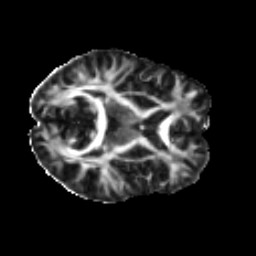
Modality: FA
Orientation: axial
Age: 23
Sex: female
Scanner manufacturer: ge
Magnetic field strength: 3 T
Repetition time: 7.8 s
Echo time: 0.0606 s